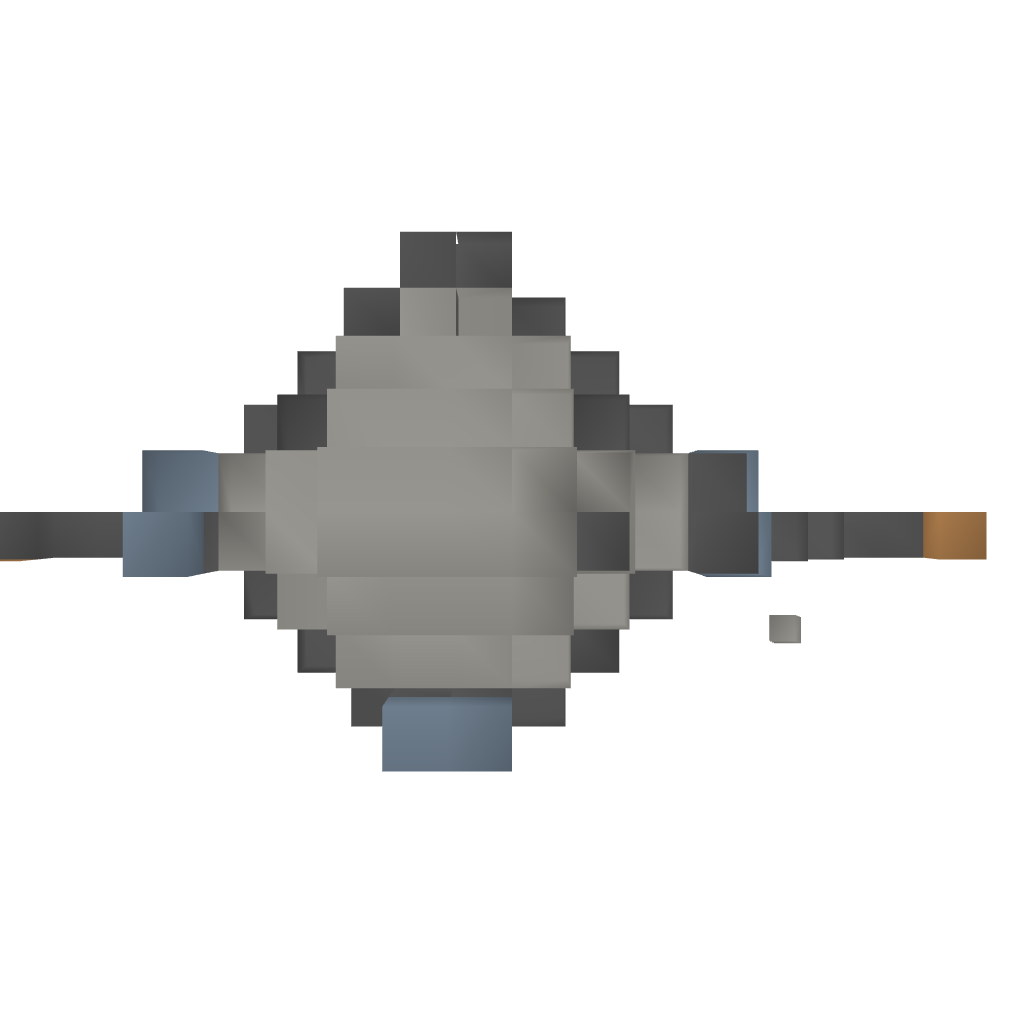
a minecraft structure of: Small Atlantis Sub